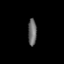
Tissue: lung
Cell type: Myeloid cells
Senescence score: 0.2281
Nuclear area (px): 224
Mean DAPI intensity: 107.487